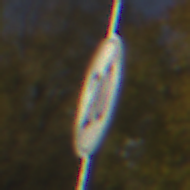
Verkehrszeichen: EndeGeschwindigkeit20
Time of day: SunriseSunset
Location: Outdoor (Urban)
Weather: PartlyCloudy
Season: Autumn
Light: Natural